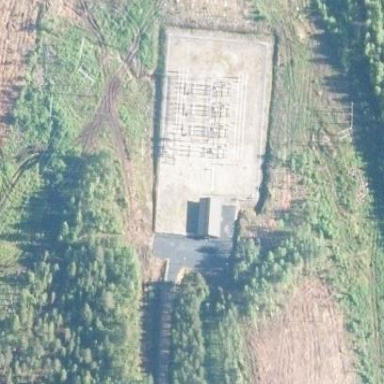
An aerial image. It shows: Transmission-level power substation.